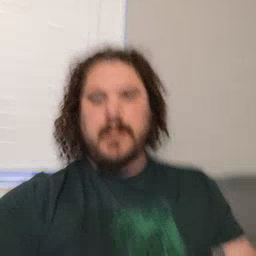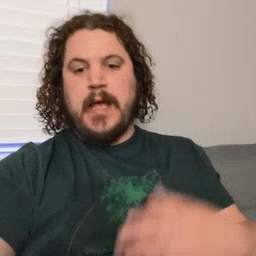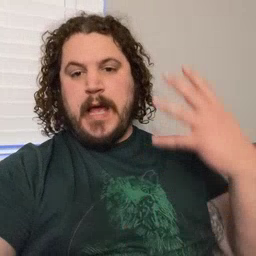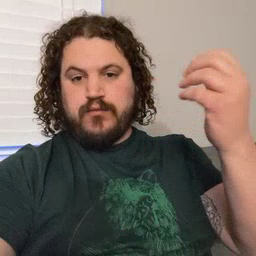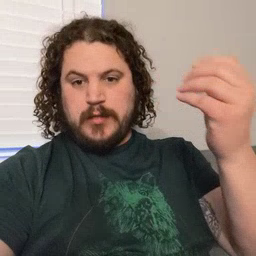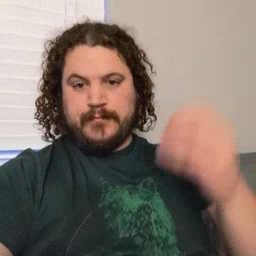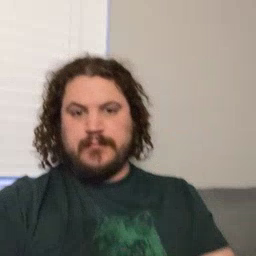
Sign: outside